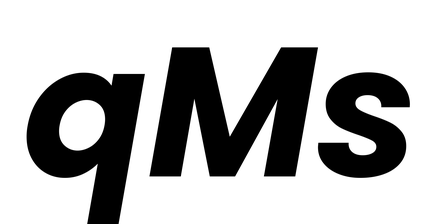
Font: Poppins-BoldItalic